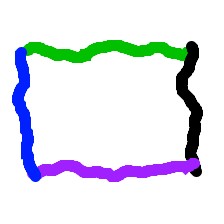
Shape: rectangle